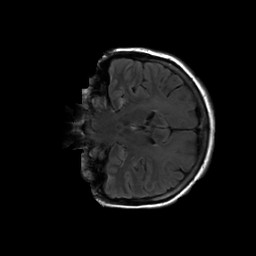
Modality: FLAIR
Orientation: coronal
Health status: ill
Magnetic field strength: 3 T